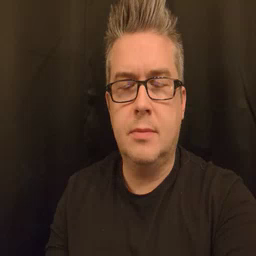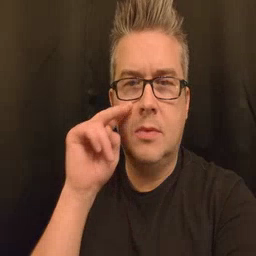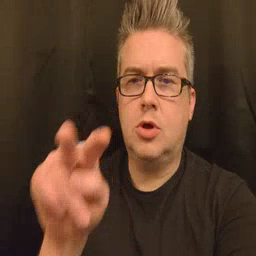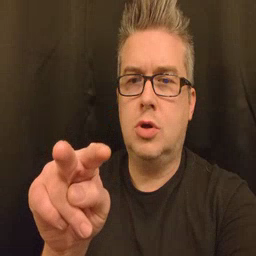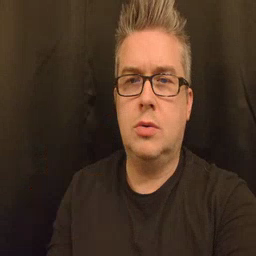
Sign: look